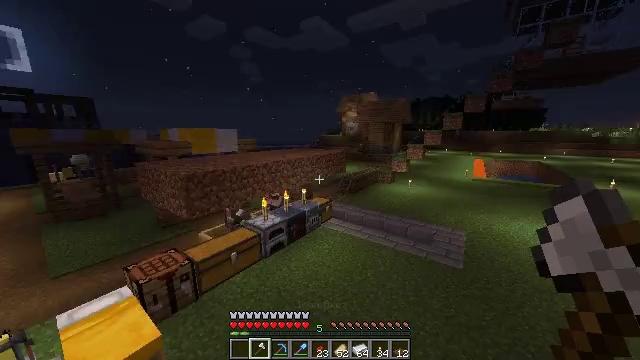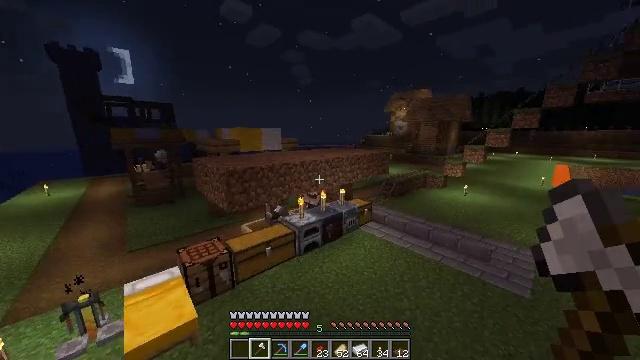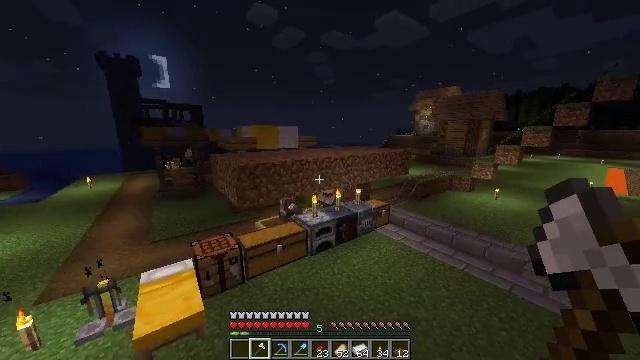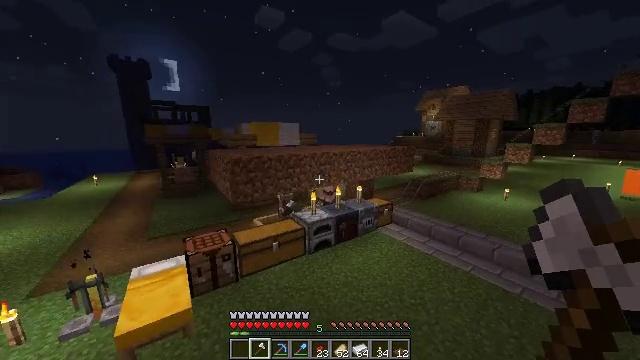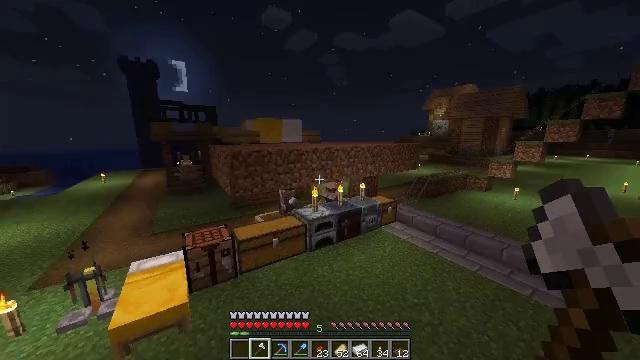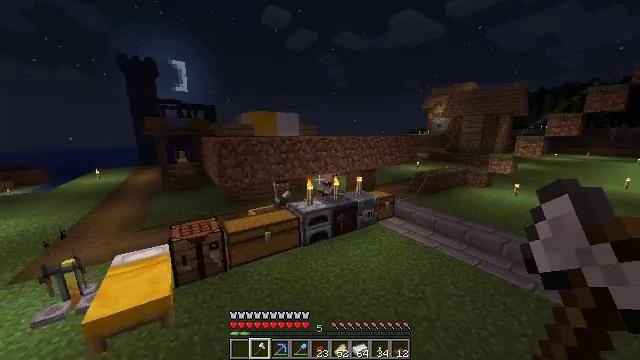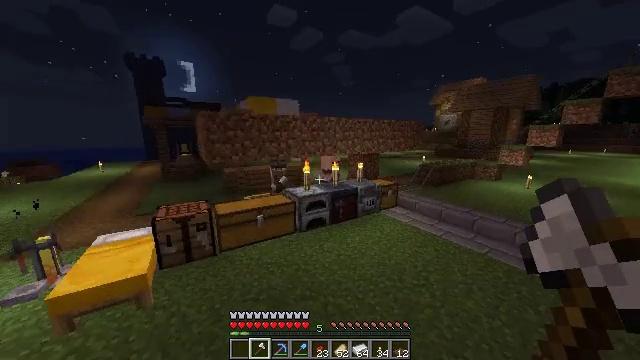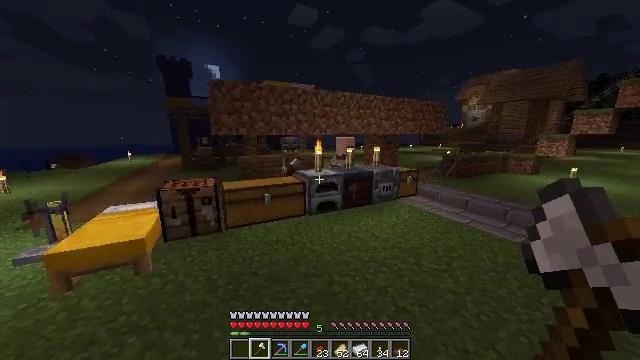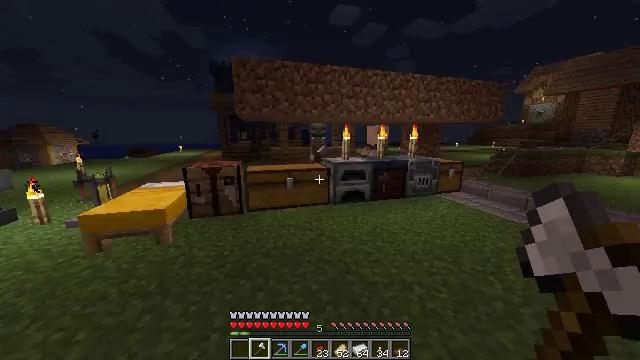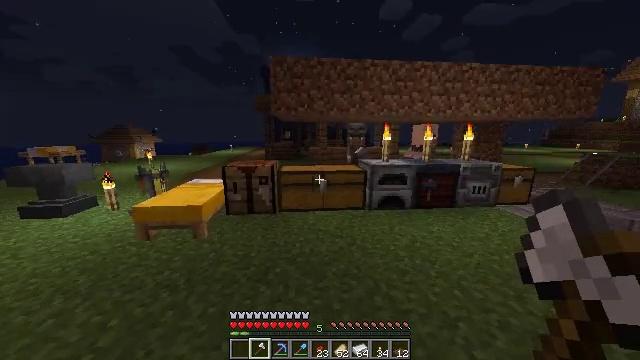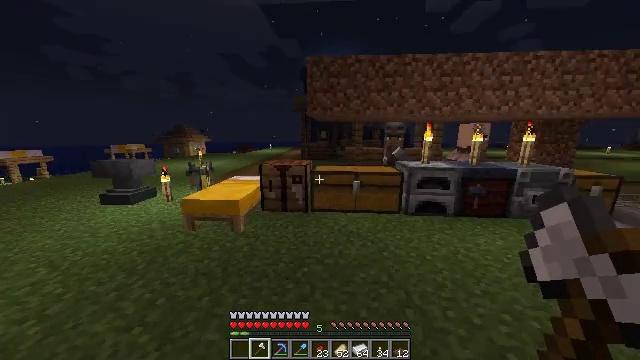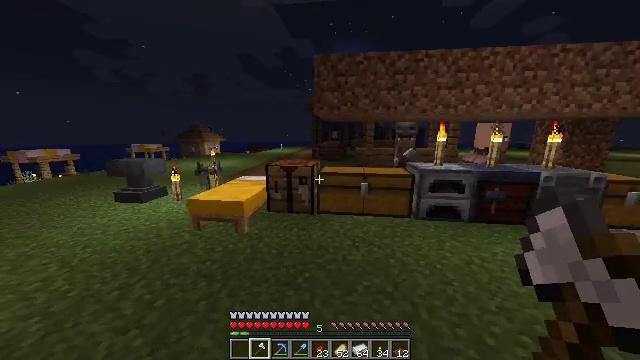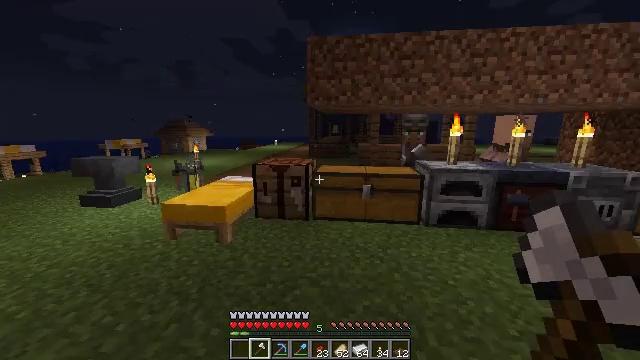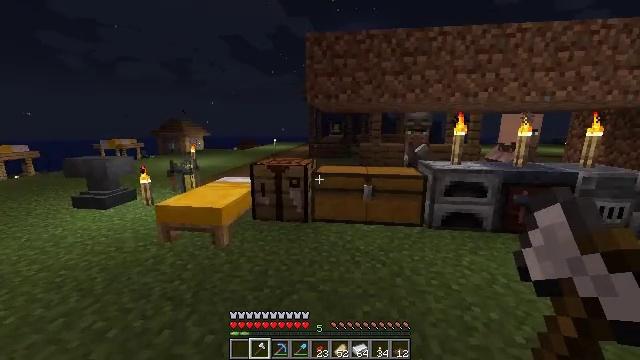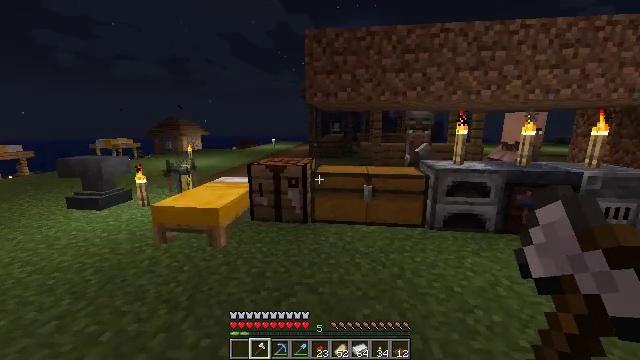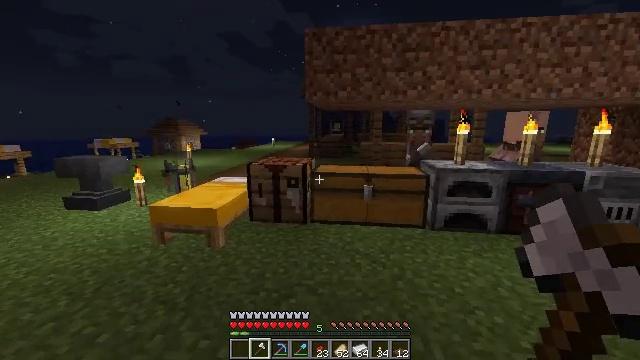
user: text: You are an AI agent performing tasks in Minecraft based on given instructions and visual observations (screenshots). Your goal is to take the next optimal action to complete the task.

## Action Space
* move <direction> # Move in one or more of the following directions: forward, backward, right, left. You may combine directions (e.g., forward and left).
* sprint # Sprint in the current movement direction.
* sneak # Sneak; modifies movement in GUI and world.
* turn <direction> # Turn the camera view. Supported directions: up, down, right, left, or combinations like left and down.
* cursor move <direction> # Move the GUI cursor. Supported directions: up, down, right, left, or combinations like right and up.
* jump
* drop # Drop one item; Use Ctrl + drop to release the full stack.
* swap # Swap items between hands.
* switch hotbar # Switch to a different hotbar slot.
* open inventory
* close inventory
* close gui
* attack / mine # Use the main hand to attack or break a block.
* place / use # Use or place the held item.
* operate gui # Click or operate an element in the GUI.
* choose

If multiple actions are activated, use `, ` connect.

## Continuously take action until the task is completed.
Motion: motion action
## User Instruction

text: Collect the spruce trapdoor from its position.
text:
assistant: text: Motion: move forward, turn left
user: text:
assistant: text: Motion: move forward, turn left
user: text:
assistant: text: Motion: move forward, turn left
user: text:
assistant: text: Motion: move forward, turn left
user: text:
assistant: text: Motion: move forward
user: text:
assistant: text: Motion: move forward, turn left
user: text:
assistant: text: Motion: move forward, turn left
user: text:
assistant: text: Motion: move forward, turn left
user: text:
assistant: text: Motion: move forward, turn left
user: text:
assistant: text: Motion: turn left
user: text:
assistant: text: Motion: turn left
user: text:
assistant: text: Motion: no_op
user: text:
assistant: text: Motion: no_op
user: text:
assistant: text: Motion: no_op
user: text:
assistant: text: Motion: no_op
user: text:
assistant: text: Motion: turn right
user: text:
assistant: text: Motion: turn right
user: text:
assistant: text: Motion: turn right
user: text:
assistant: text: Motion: turn right
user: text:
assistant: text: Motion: turn right
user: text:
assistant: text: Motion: no_op
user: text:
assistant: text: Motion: no_op
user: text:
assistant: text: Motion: no_op
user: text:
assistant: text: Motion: no_op
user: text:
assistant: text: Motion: no_op
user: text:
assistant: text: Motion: no_op
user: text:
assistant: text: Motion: no_op
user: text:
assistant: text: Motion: no_op
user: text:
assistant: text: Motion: no_op
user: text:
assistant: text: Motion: no_op